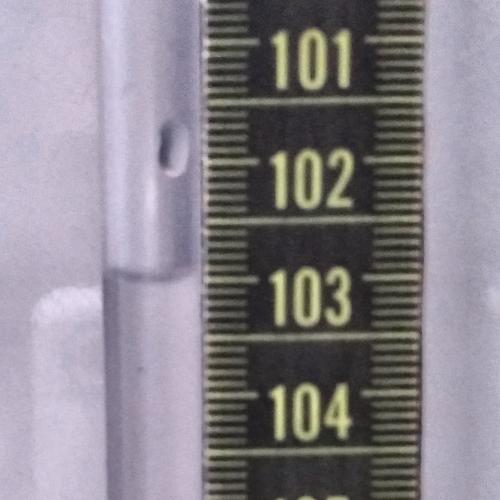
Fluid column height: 103.0 cm